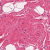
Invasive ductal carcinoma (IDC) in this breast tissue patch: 0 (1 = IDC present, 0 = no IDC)